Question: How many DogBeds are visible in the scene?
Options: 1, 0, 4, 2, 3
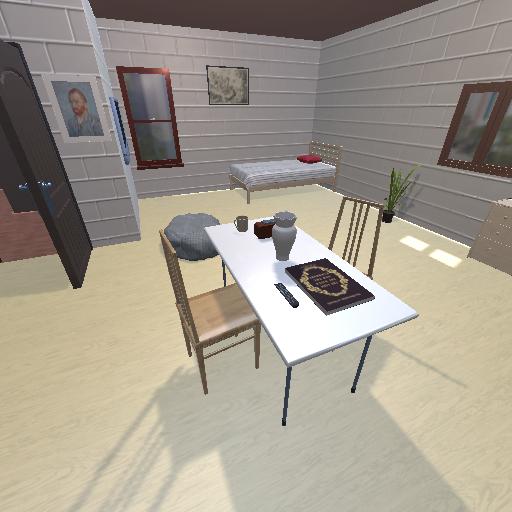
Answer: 1